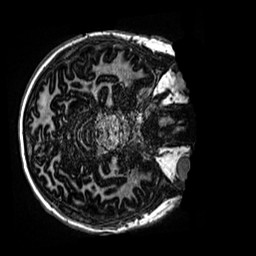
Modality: MP2RAGE
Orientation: axial
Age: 13
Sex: female
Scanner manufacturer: siemens
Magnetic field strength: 3 T
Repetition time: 4 s
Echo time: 0.00299 s